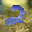
Label: 2